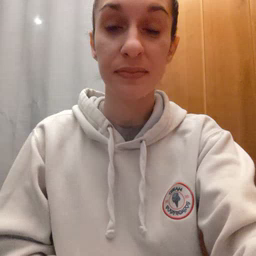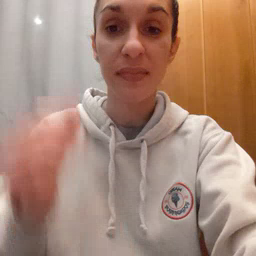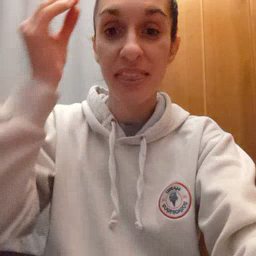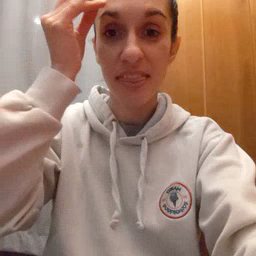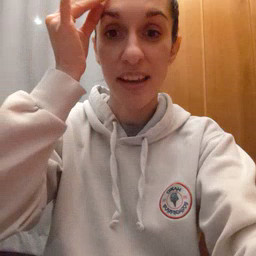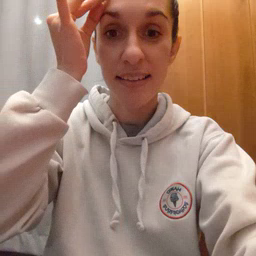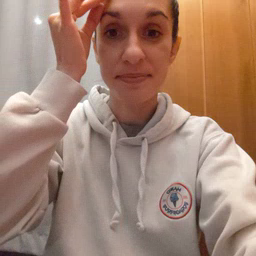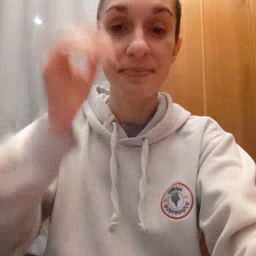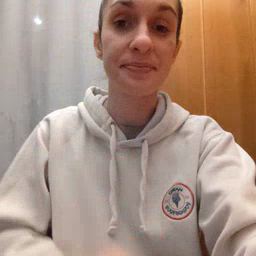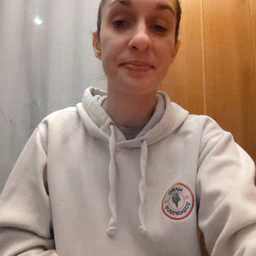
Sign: think